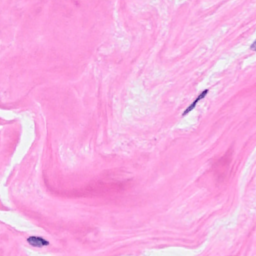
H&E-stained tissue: Breast